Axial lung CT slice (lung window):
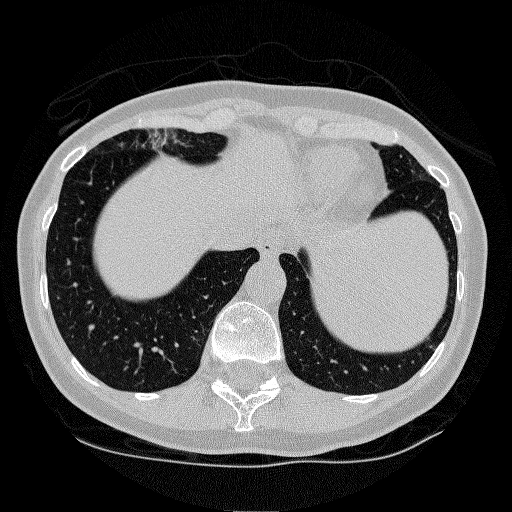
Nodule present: no